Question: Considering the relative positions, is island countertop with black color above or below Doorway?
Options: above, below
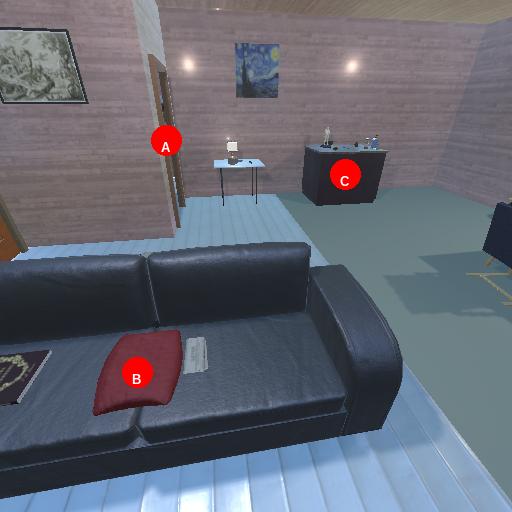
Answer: above